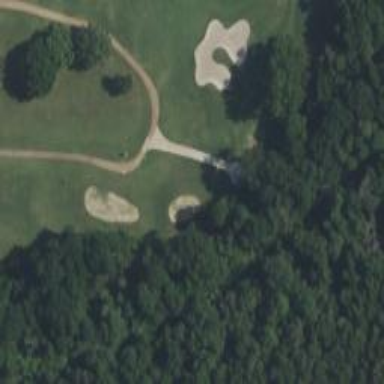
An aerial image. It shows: Service road used as golf cart path.